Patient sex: M
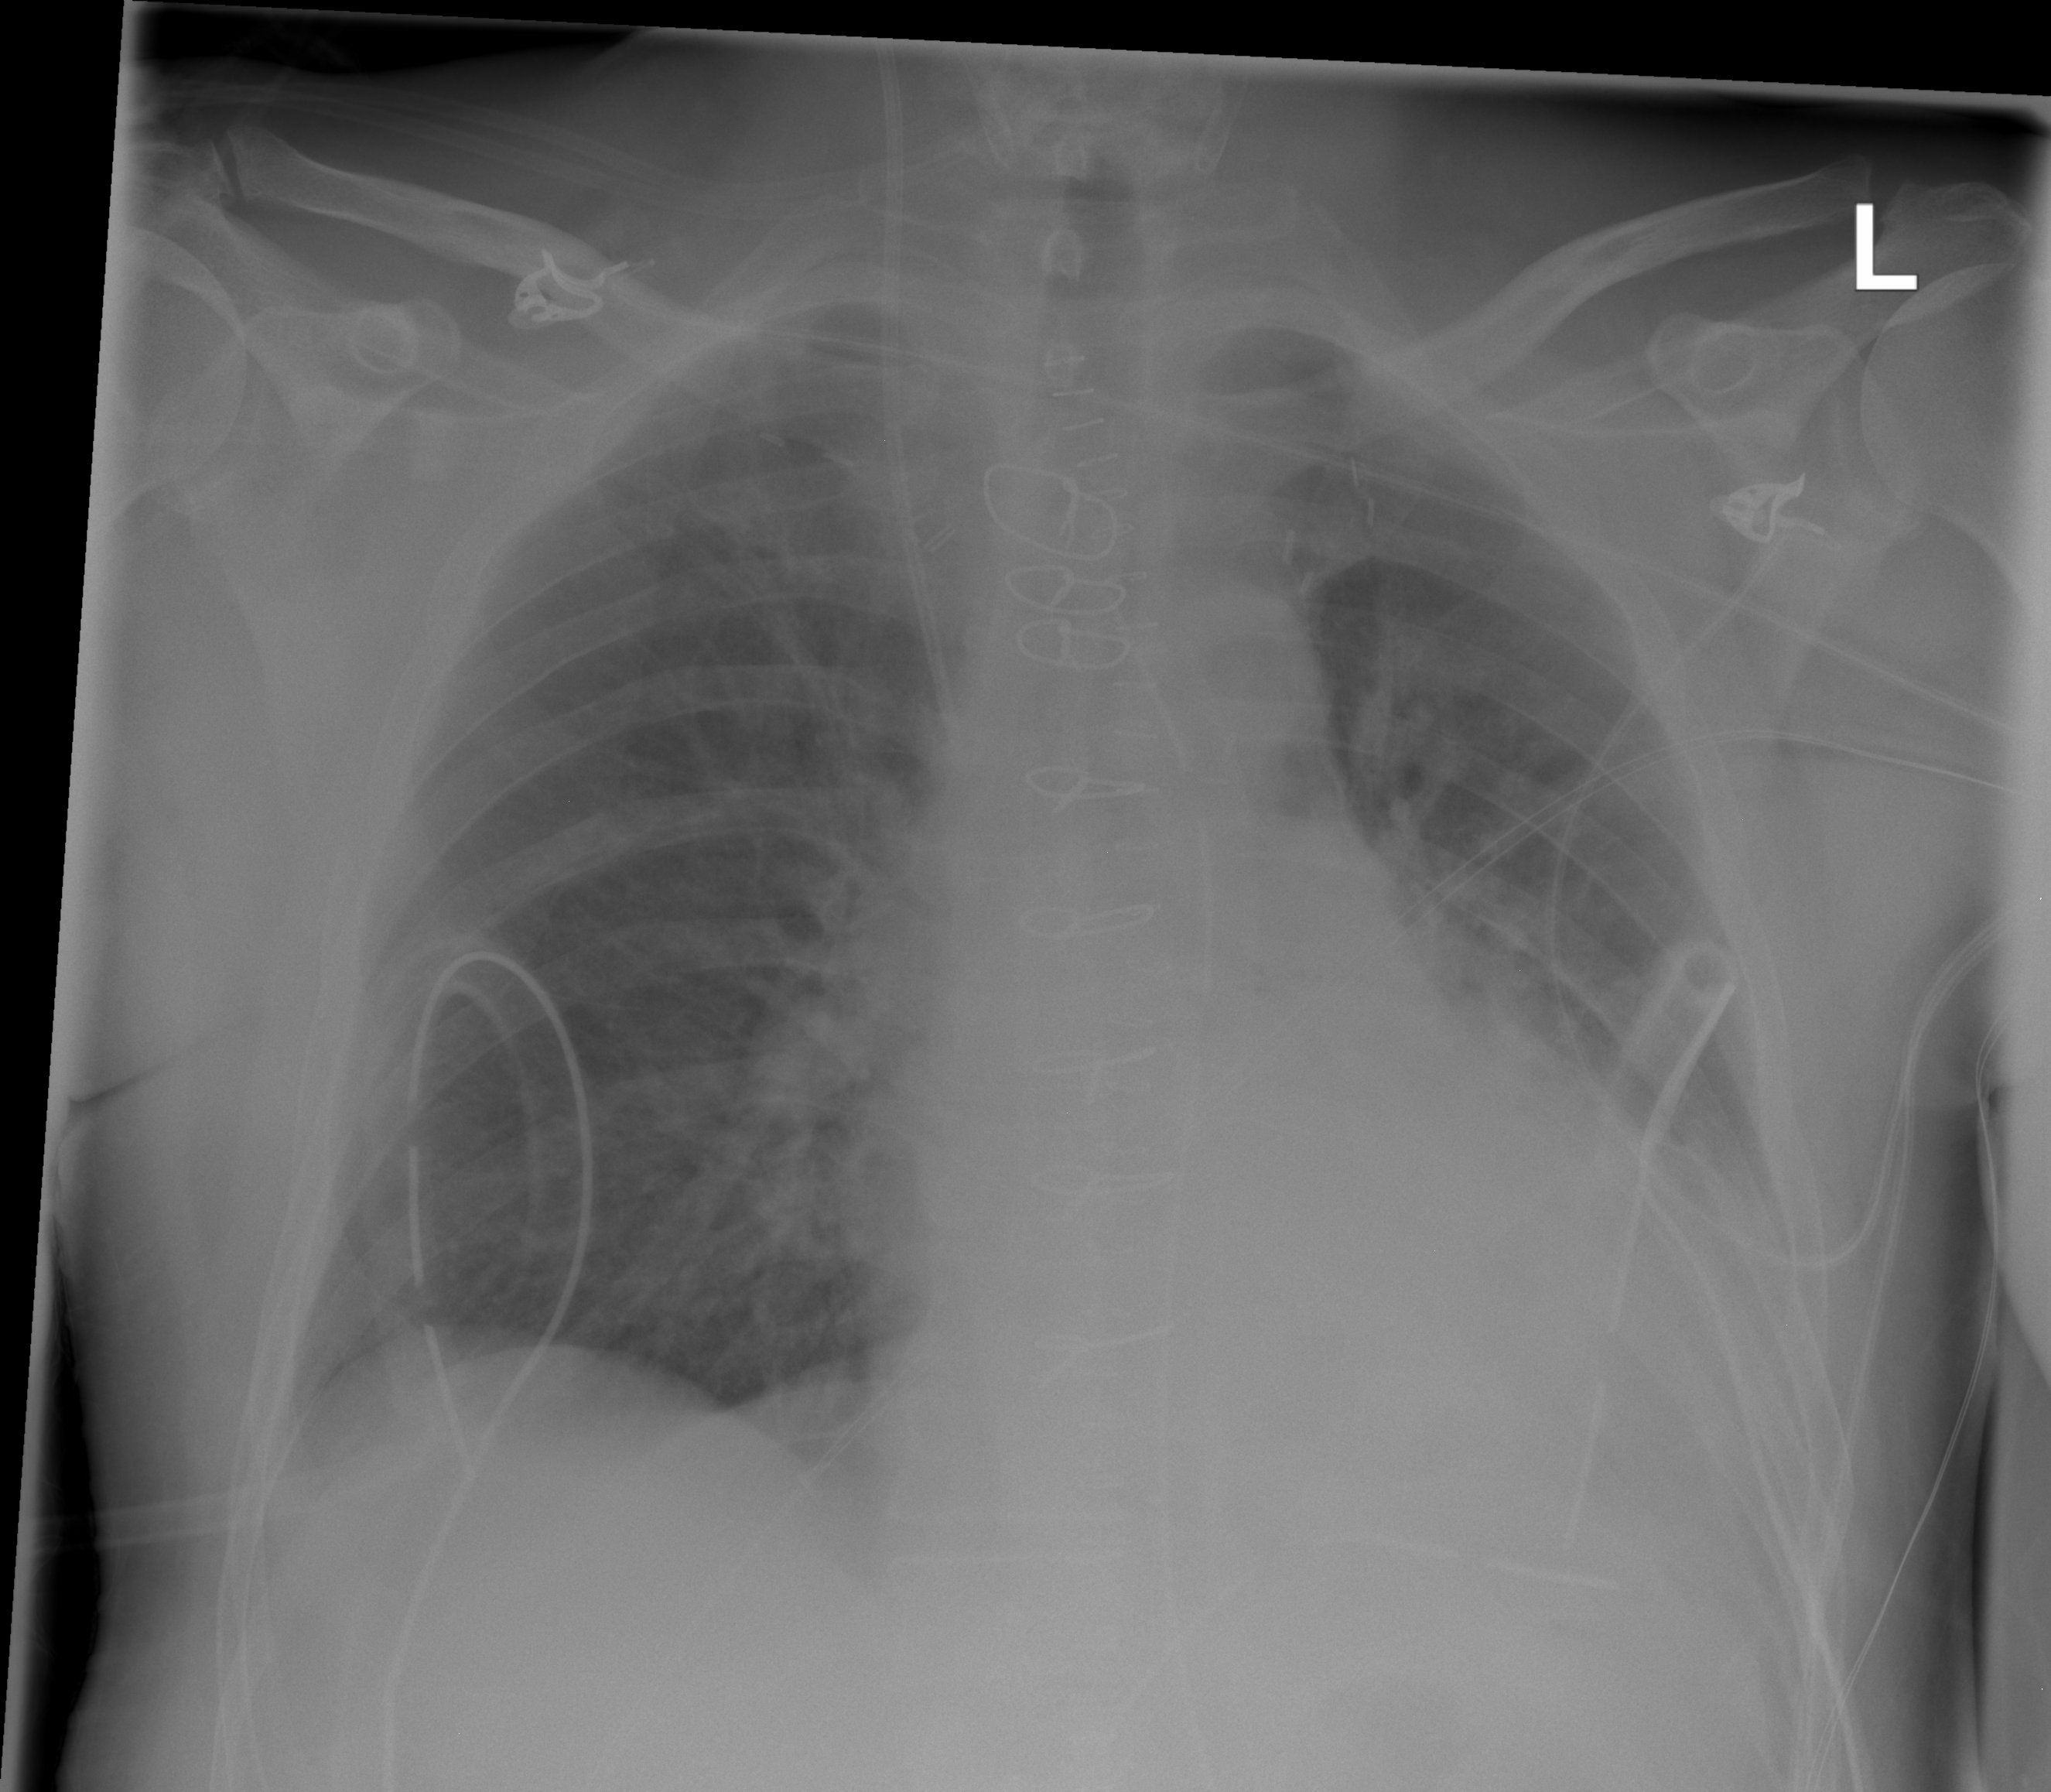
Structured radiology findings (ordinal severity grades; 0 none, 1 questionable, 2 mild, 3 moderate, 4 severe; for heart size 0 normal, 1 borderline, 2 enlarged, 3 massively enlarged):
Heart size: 2
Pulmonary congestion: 2
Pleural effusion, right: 0
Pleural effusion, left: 0
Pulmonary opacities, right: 1
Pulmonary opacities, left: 1
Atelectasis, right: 0
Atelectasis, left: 0